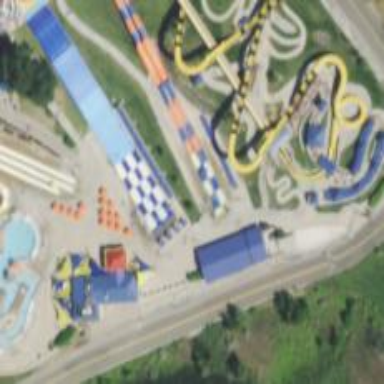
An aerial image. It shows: Water slide attraction.